Question: How do I prevent SVN from inserting "mine" and "theirs" blocks into my code files when I SVN update code that gets marked as conflicted?
When I make changes to a code file that has changed on the server since I last updated, SVN seems to manually insert "mine"/"theirs" blocks directly into my code when I update, making the code file undiffable in a merge tool. I would prefer if SVN did not modify my working copy on-disk (before I diff) so I can perform all of the diffing in my merge tool and then submit a merged file.
Edit: To be clear, I know about the two files that are generated: "foo.cs.mine", "foo.cs.r12". I could manually choose to diff those by selecting those two files in a merge tool and then writing out the result over "foo.cs", but that's a bunch of extra steps for something that's normally a "right-click -> diff" process normally. I'm looking into writing a bash script that does this for me.

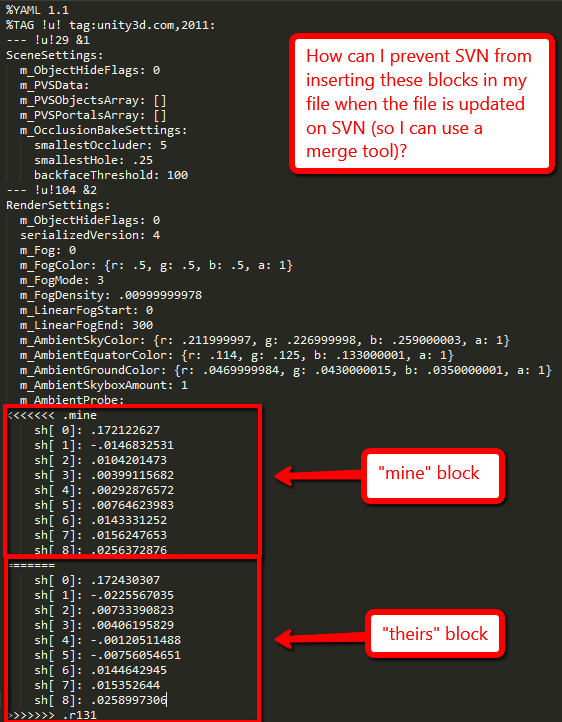
Answer: Subversion puts those and blocks in your code for a reason. It wants you to handle that merge conflict. If Subversion simply ignored conflicts and just used your code, you could end up committing your code back into the repo, and remove the other developer's work.
I am not sure how TortoiseSVN works, but I know the command line will tell you about a merge conflict as it happens, then give you a choice of what you want to do: Take code?, Take code?, Accept code for conflict?, Accept code for conflicts?, Postpose resolution, and finally, launch <URL> for the merge.
90% of the time, I handle merge conflicts by hand -- looking at the and blocks and figuring out what to do. Sometimes, I will launch into VimDiff to do the merge.
TortoiseSVN should give you similar options, and you can integrate <URL> into TortoiseSVN to do these merges. You can probably integrate other third party merge tools into Subversion too. I've seen people setup Vimdiff and Gmacs to automatically start a merge when there are merge conflicts in the file.
One thing I do wish Subversion would have is a '--dry-run' option on an 'svn update'. You have that with the standard merge that will help identify merge issues before you do a merge. It'd be nice if 'svn update' had the same ability.